Question: How can I customize the bootstrap 3 navbar that will look like this, with different backgrounds?

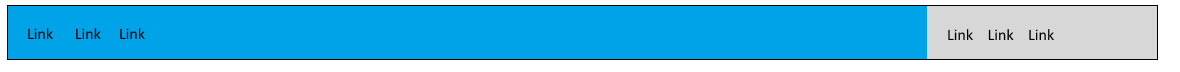
Answer: easy: just make 2 divs of that width and make them float to right and left + change background color
example:
> .left {
float: left;
background-color: blue;}.right {
float: right;
background-color: silver; }
html:
'''
> <div class="left">CONTENT GOES HERE</div> <div class="right">CONTENT
> GOES HERE</div>
'''